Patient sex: F
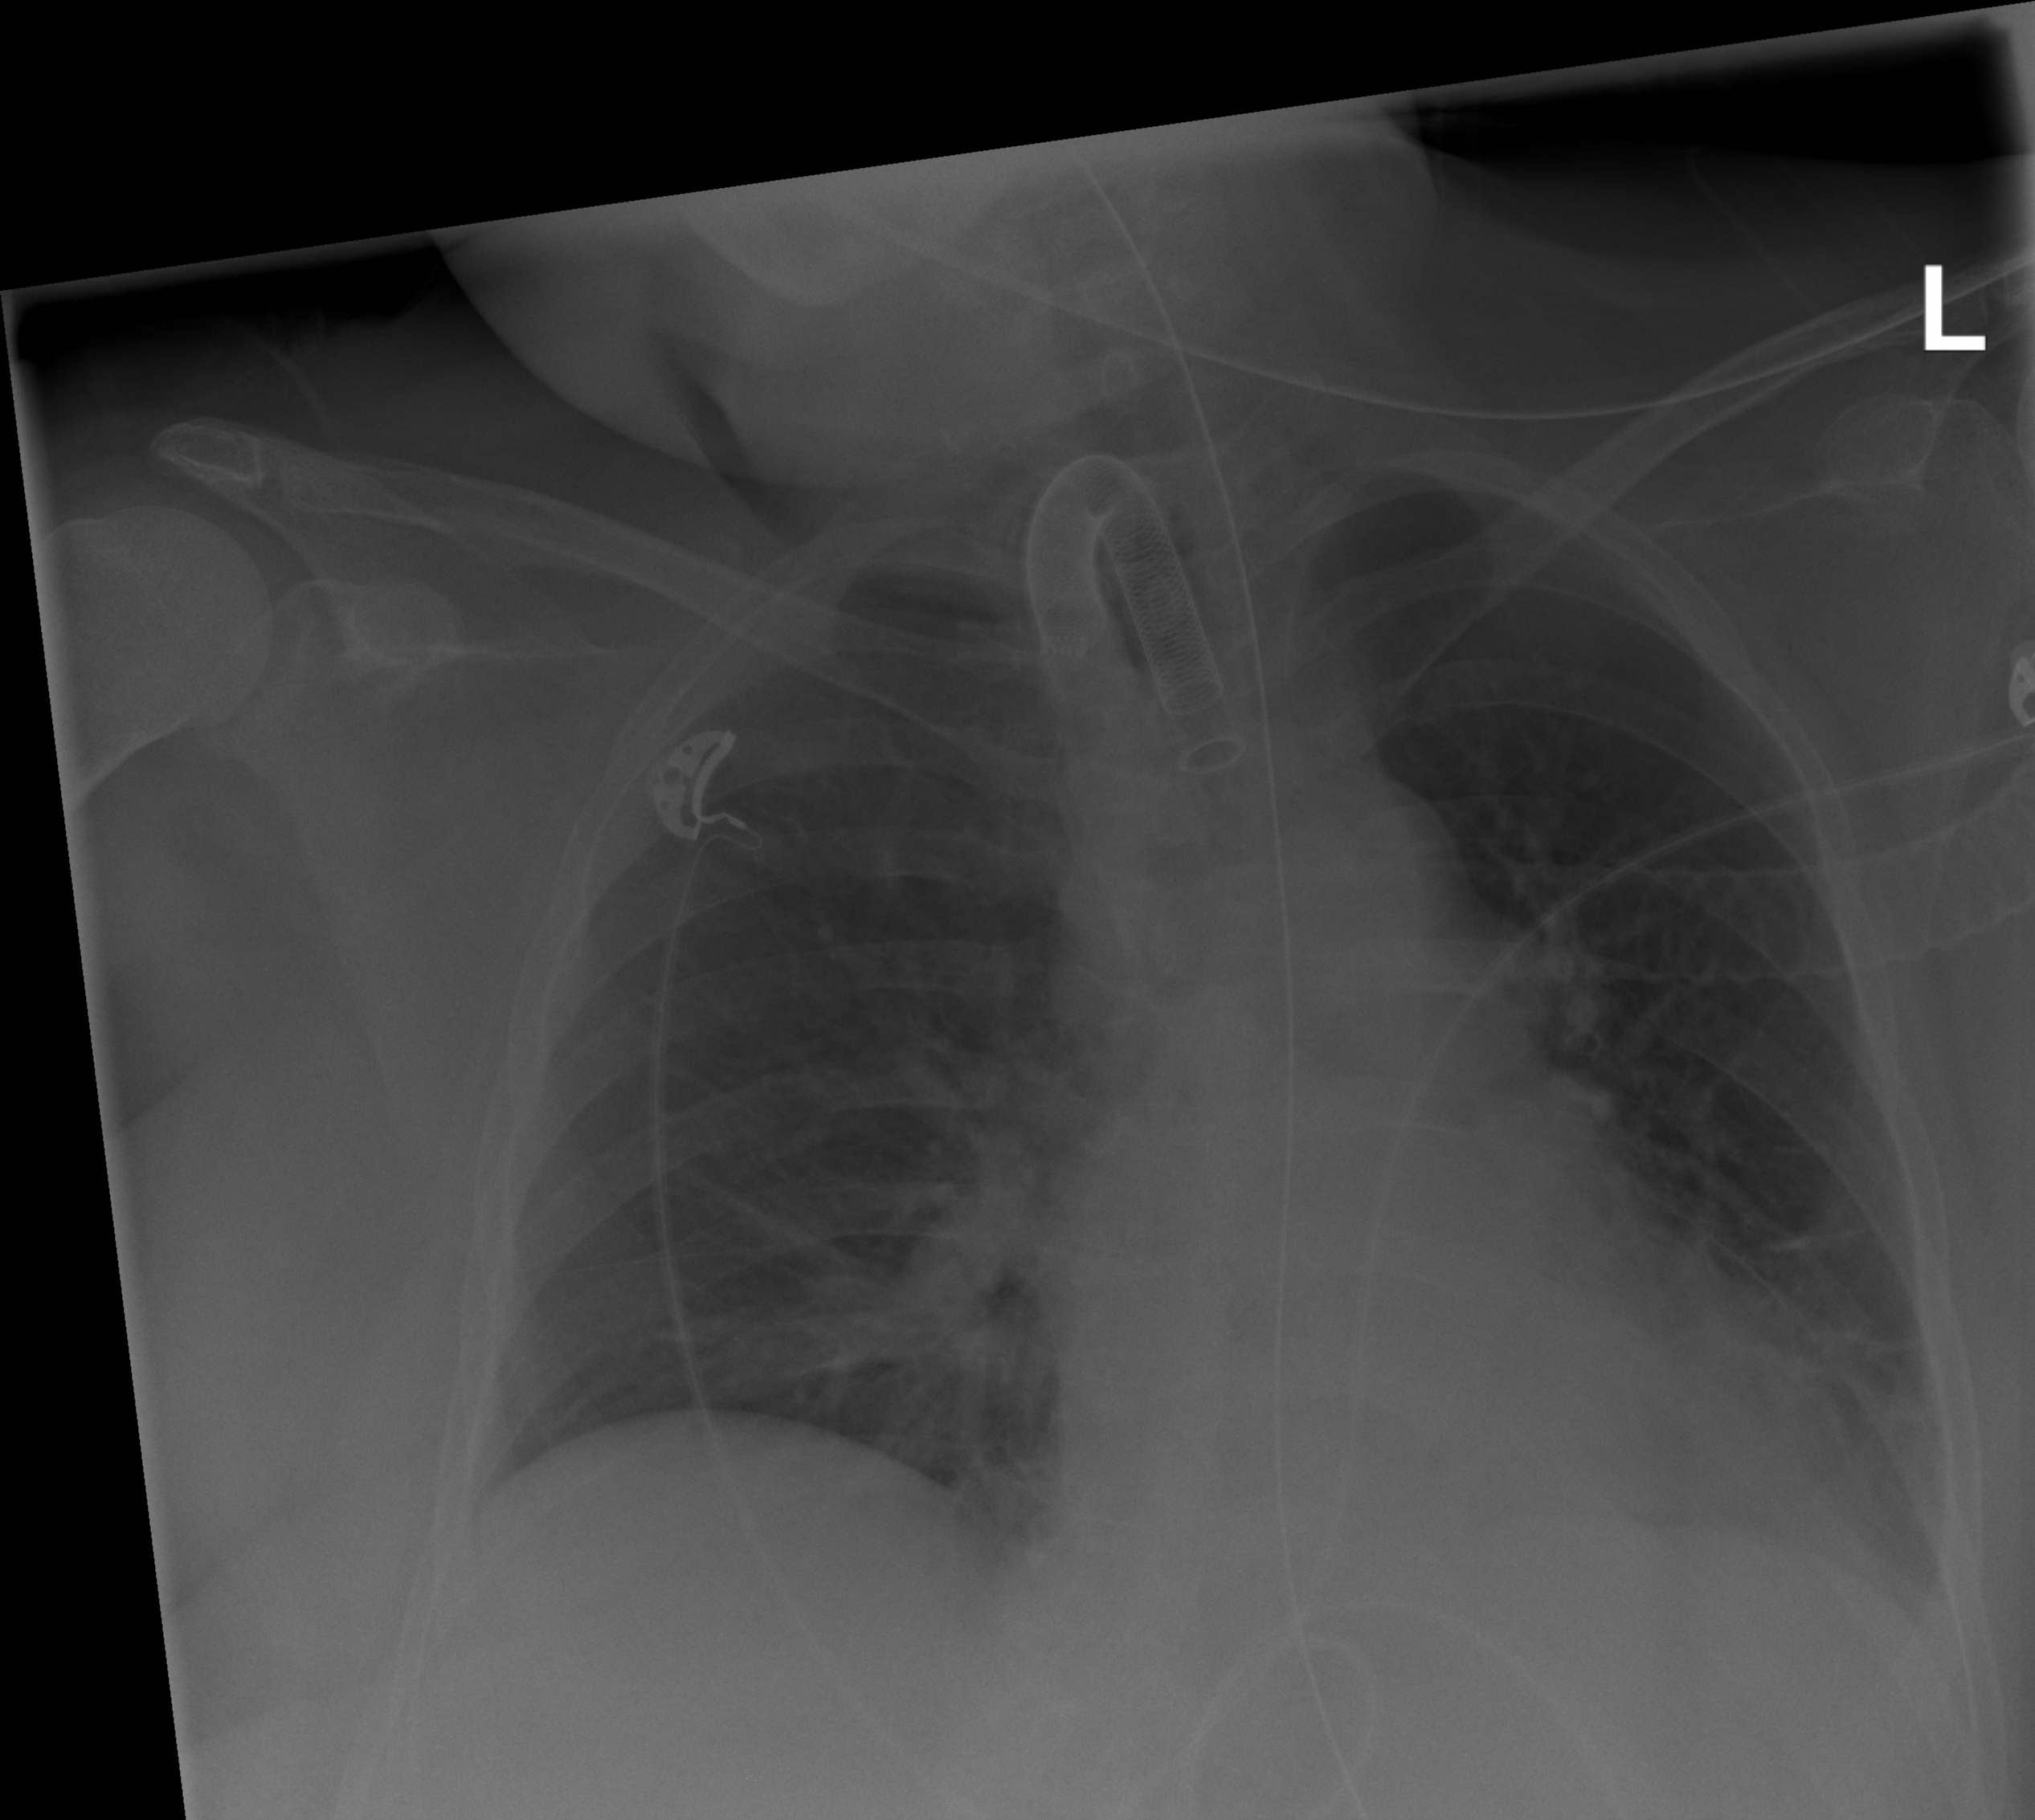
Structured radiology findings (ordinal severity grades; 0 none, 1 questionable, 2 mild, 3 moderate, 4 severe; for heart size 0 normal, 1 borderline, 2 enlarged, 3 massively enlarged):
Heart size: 1
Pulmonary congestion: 0
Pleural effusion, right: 0
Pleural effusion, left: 2
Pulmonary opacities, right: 0
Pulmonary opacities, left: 0
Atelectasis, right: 0
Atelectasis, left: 2